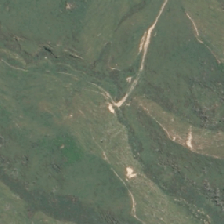
Land cover: high_producing_grassland